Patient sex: M
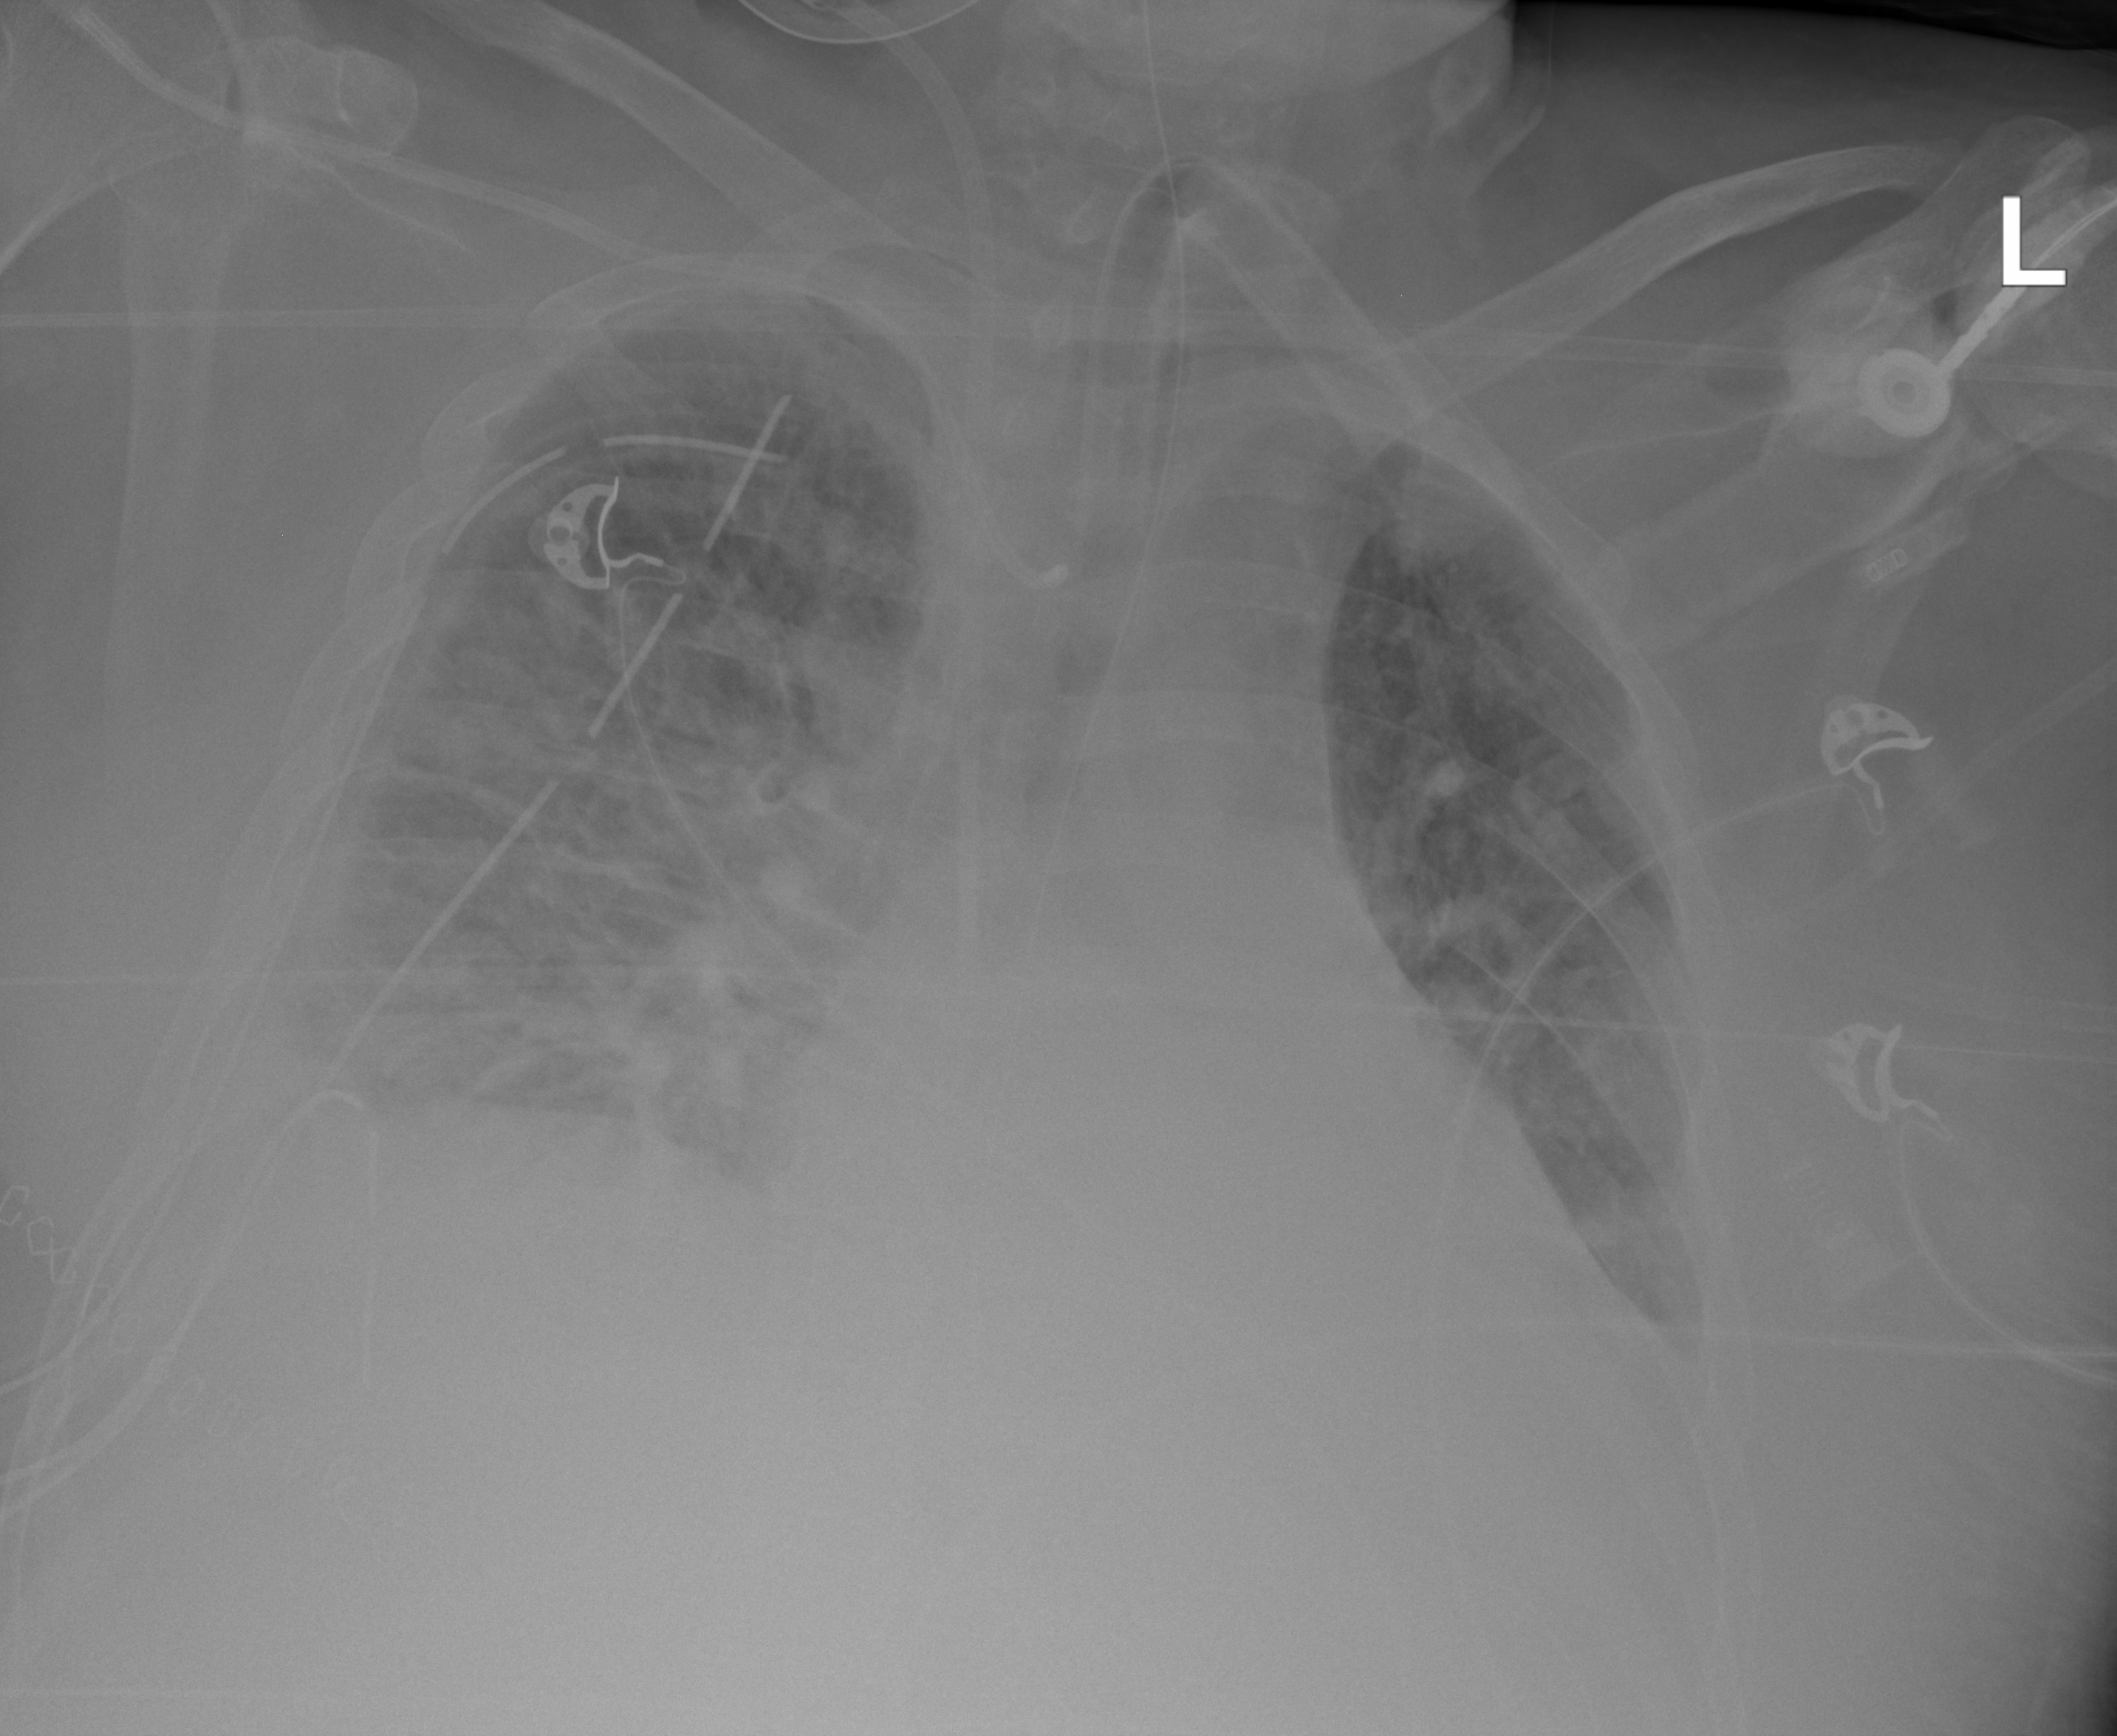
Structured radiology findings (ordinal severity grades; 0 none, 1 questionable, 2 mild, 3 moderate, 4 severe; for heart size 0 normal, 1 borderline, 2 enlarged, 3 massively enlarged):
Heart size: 2
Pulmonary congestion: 2
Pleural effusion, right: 2
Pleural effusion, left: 2
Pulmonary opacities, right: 3
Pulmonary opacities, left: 2
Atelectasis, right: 3
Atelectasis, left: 2